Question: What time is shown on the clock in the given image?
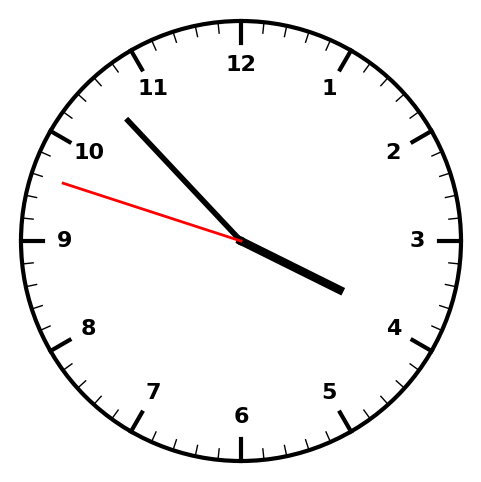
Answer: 03:52:48